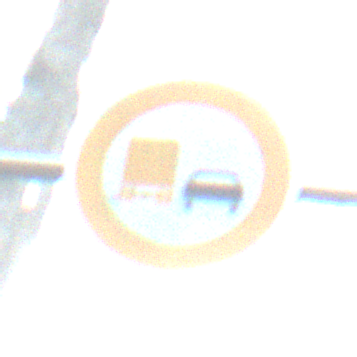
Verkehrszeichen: UeberholverbotKraftfahrzeuge
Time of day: SunriseSunset
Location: Outdoor (Nature)
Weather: Clear
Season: Winter
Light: Natural